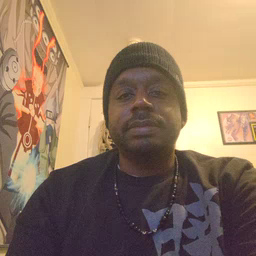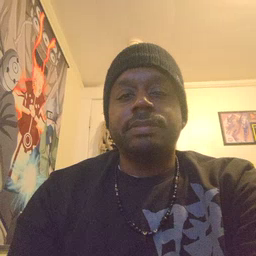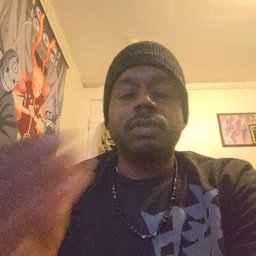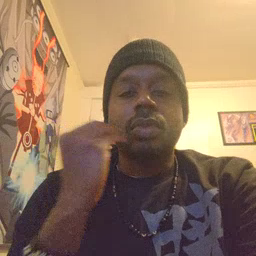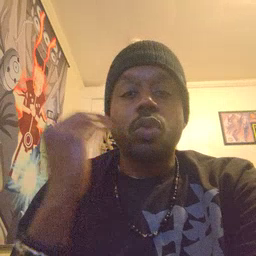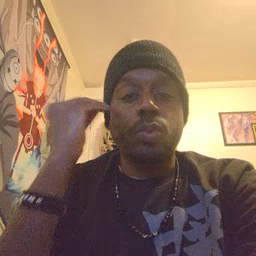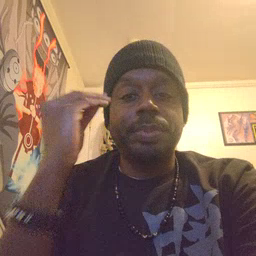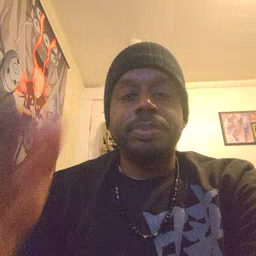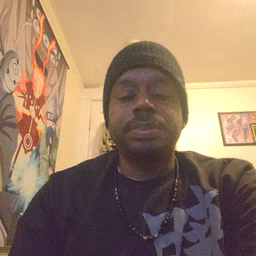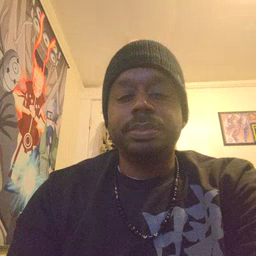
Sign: home